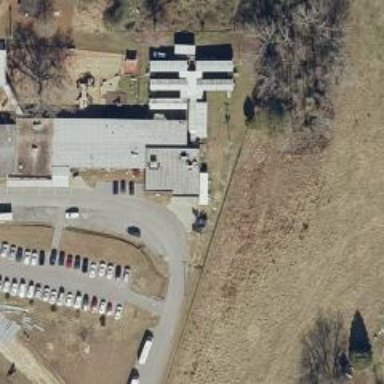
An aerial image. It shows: School.